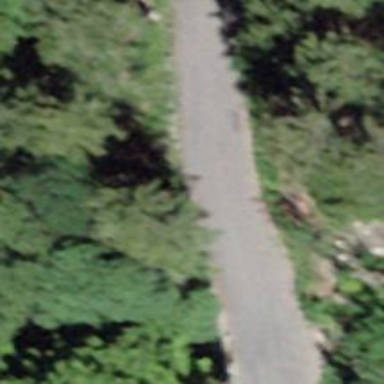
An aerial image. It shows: Unclassified road with asphalt surface.